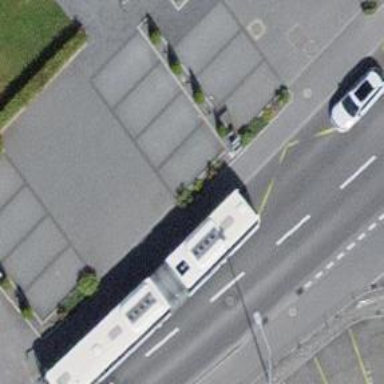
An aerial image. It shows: Asphalt platform for public transport.